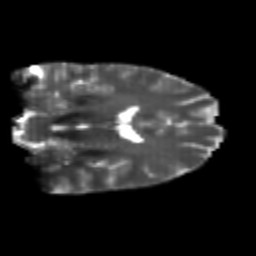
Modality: T2w
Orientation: coronal
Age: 24
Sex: female
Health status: healthy
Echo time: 0.074 s